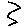
Label: zigzag